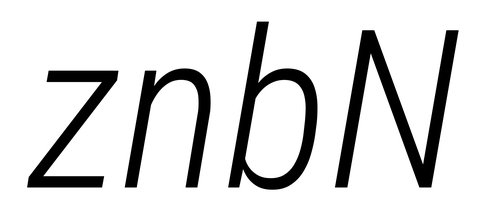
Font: Roboto-Italic_Condensed_Light_Italic